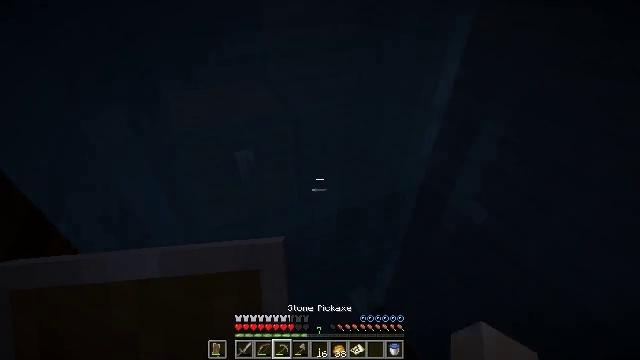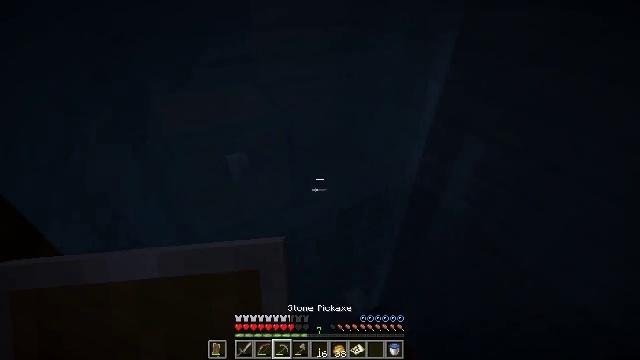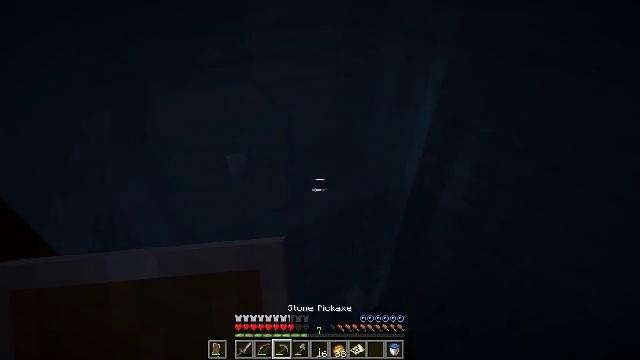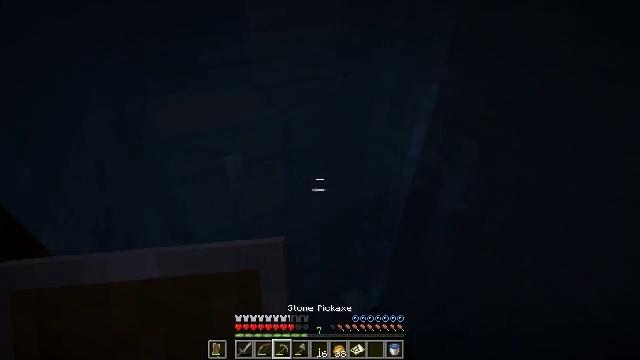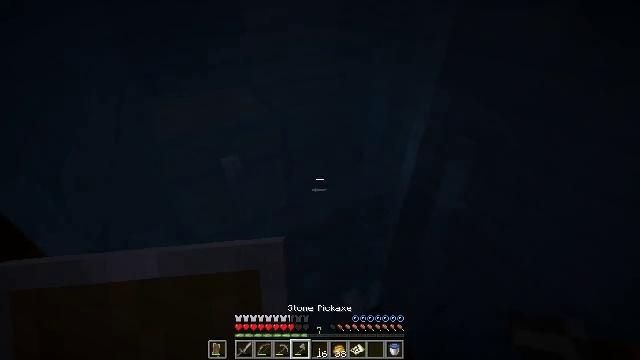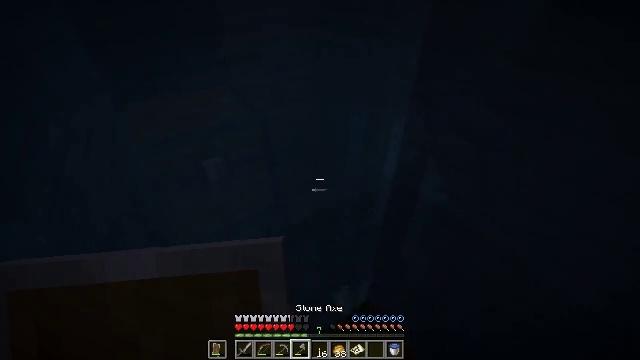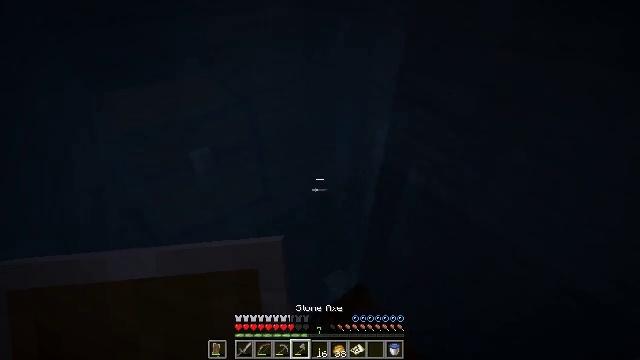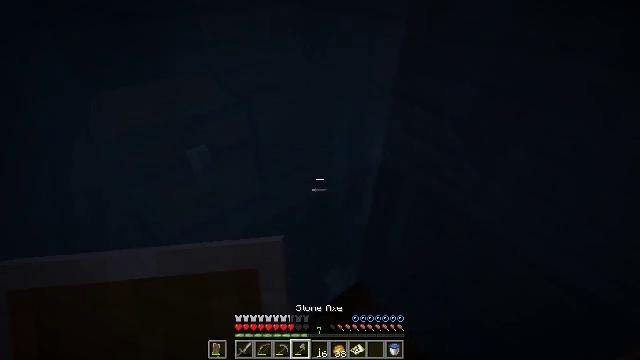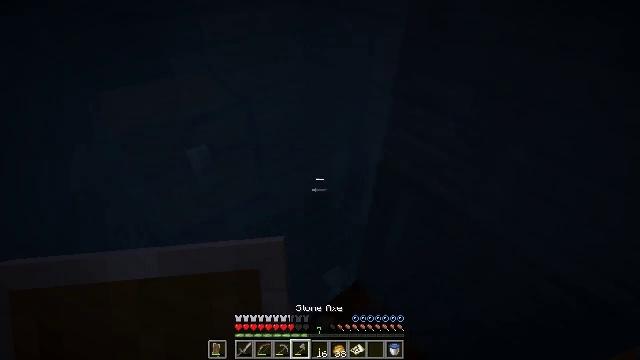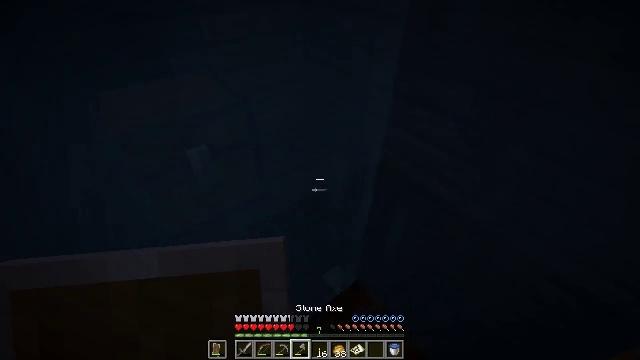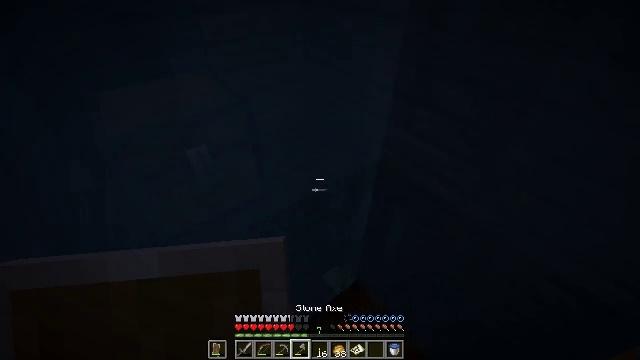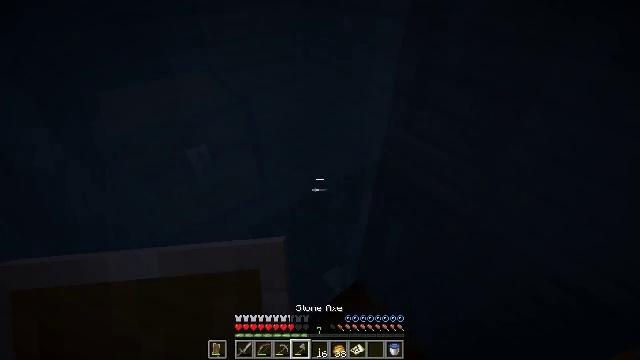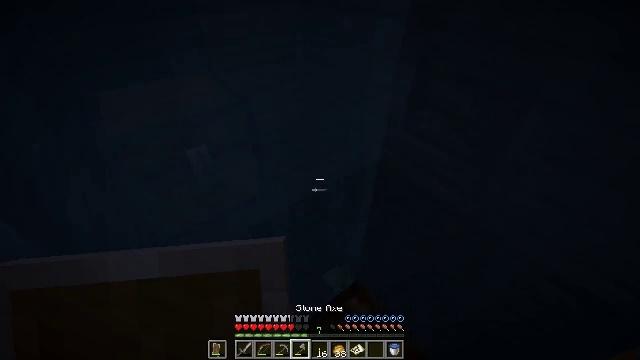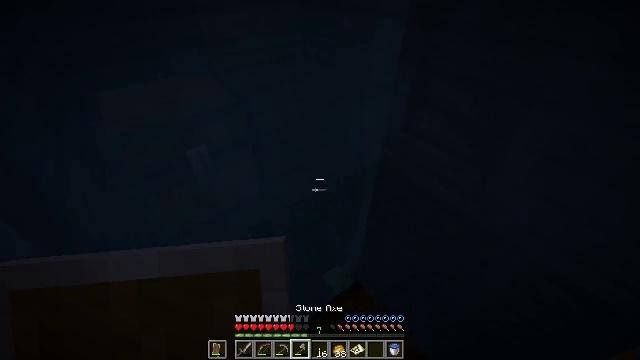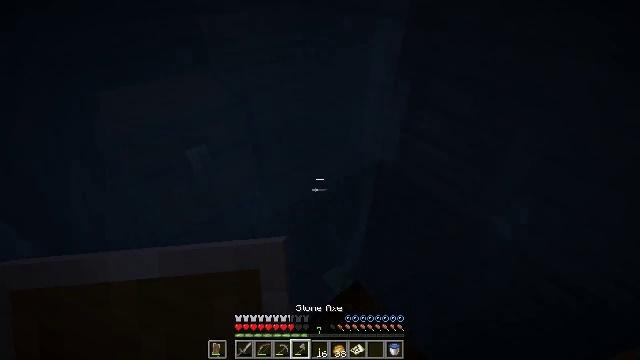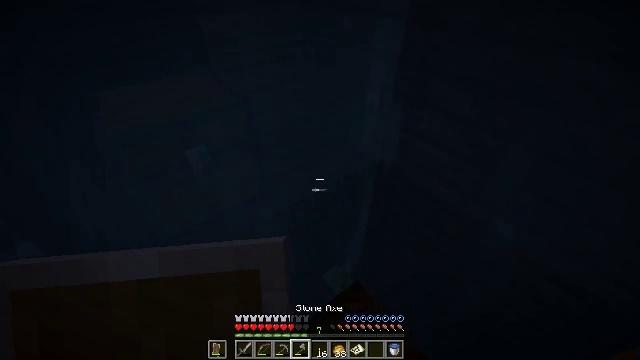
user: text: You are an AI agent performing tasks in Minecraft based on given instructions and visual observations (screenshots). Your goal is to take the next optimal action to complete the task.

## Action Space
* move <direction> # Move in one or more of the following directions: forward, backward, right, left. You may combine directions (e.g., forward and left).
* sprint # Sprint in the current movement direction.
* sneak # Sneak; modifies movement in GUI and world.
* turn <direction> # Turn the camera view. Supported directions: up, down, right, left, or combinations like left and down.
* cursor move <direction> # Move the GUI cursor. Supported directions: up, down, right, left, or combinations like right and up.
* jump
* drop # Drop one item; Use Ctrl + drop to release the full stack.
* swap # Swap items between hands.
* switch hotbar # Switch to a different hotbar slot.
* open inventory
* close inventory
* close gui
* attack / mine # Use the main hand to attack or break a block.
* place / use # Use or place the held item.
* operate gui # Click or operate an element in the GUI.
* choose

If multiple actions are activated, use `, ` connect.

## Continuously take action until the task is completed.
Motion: motion action
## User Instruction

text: Gather some dark oak planks.
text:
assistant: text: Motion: turn right
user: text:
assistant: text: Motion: no_op
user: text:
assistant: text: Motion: no_op
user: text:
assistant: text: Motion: switch to hotbar 4
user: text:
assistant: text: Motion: turn right, switch to hotbar 4
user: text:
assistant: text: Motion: turn right and down
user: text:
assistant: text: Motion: attack / mine
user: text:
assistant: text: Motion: attack / mine
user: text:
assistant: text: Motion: attack / mine
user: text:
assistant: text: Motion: attack / mine
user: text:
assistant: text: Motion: attack / mine
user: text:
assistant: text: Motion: attack / mine
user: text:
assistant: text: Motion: attack / mine
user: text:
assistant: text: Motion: attack / mine
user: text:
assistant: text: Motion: attack / mine
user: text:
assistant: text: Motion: attack / mine
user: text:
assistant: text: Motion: attack / mine
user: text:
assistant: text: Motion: attack / mine
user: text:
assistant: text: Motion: attack / mine
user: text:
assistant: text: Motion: attack / mine
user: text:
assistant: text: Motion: attack / mine
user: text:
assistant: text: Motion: attack / mine
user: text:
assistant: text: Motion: attack / mine
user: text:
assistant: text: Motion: attack / mine
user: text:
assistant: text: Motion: attack / mine
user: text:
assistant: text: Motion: attack / mine